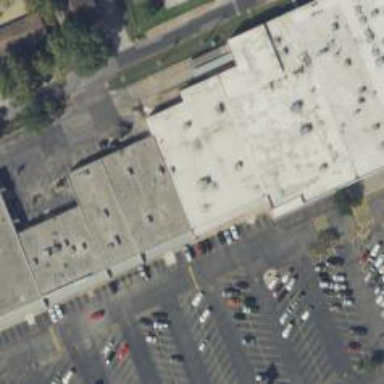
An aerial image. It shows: Fitness center building.